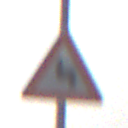
Verkehrszeichen: DoppelkurveZunaechstLinks
Umgebung: Outdoor, Nature
Tageszeit: MorningAfternoon
Wetter: PartlyCloudy
Licht: Natural
Jahreszeit: NotSpecified
Kontrast: MediumContrast